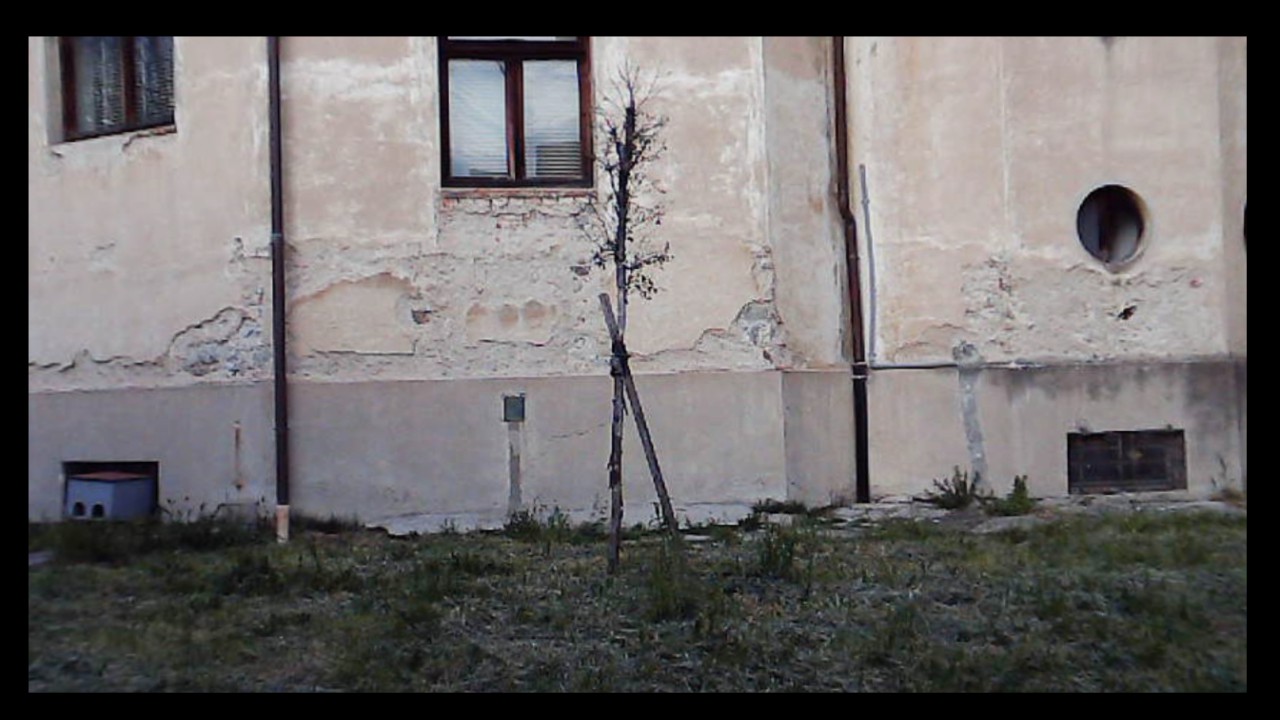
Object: DarwinFPV cineape20